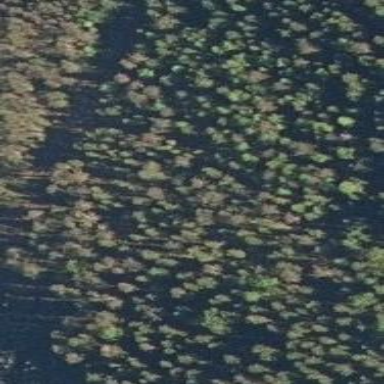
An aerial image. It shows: Woodland consisting mainly of needle-leaved trees.